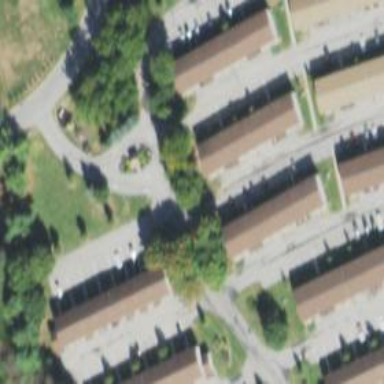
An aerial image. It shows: Living street.